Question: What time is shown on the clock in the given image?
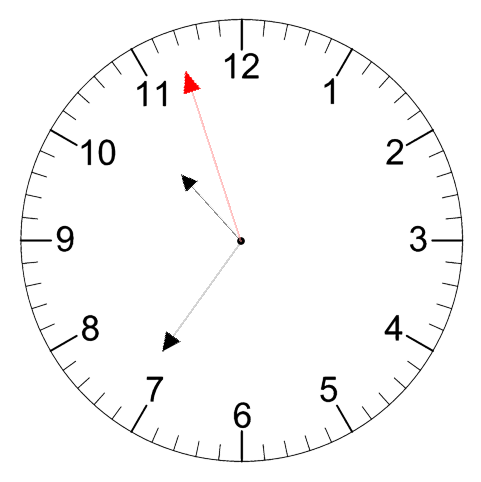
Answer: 10:35:57